Question: I have the following HTML table set up which yields the result in the screenshot.
Code:
'''
<table>
<tr>
<td align="center" colspan="4">
<img src="website_title_banner.png" style='width:100%;' alt="nul"/>
</td>
</tr>
<tr style="width:100%;">
<td>
<img src="About sign.fw.png" style='width:100%;'/>
</td>
<td>
<img src="gallery sign.fw.png" style='width:100%' />
</td>
<td>
<img src="Products sign.fw.png" style='width:100%' />
</td>
<td>
<img src="Contacts sign.fw.png" style='width:100%'/>
</td>
</tr>
</table>
'''
Scrrenshot

I'd like to have it so the signs are 'nailed' to the striped banner. Given that the signs are all placed in their own table cell in the row, is it possible to make the 2nd row overlap with the first row by a specified pixel distance?
I'm reasonably proficient with HTML (but it has been a long time) but I am unfamiliar with CSS - so if the solution is to use CSS, a step by step implementation would be greatly appreciated (using Dreamweaver).
Thanks in advance!
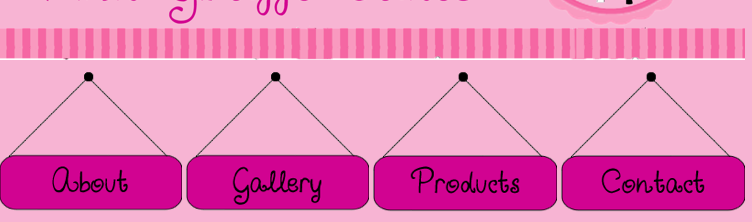
Answer: Try styling your second row with a negative 'margin-top'. This should make the .png's overlap the row above them. Here's an example based off of your code - <URL>